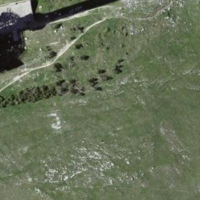
EUNIS habitat code: 23
Species observed at this site:
Rhododendron ferrugineum
Miramella alpina
Omocestus viridulus
Campanula glomerata
Vaccinium myrtillus
Aglais urticae
Gentianella campestris